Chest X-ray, PA view. Patient: 35 years old, sex M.
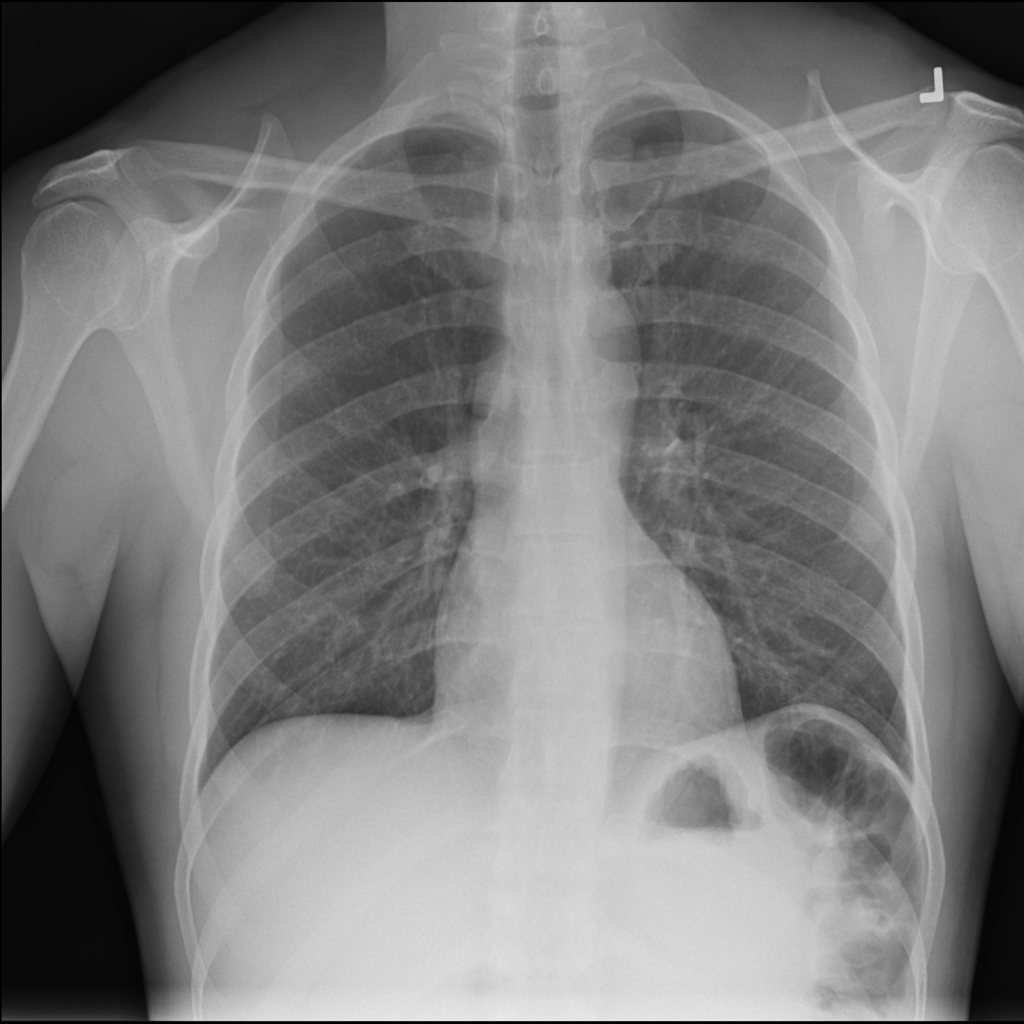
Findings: No Finding